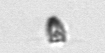
Label: Pyramimonas